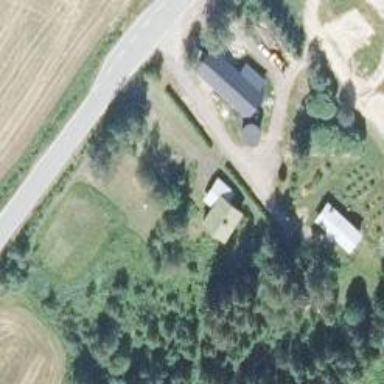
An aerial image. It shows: Farmyard area.